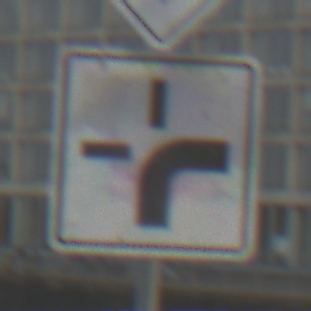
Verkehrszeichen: VerlaufVorfahrtsstrasse3
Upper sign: Vorfahrtsstrasse
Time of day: SunriseSunset
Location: Outdoor (Urban)
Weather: PartlyCloudy
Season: NotSpecified
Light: Natural